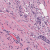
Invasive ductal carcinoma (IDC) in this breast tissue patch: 1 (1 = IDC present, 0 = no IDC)